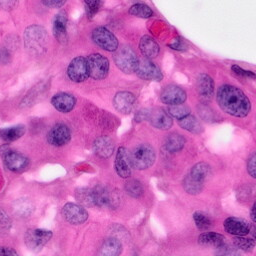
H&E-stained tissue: Pancreatic